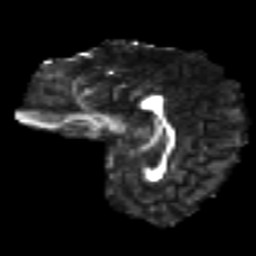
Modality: FA
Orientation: sagittal
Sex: female
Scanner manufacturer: ge
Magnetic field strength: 3 T
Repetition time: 7 s
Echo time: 0.08 s